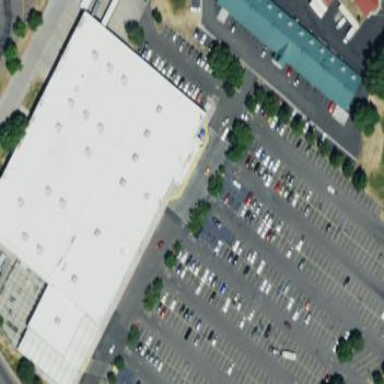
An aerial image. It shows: Retail area.